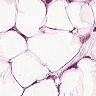
Metastatic tissue present: yes